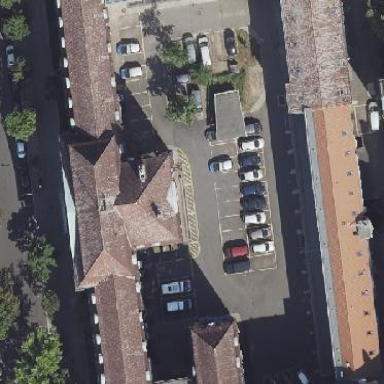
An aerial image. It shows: Police offices.